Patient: sex M, age 57
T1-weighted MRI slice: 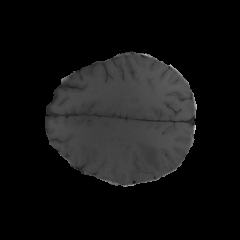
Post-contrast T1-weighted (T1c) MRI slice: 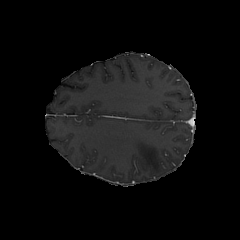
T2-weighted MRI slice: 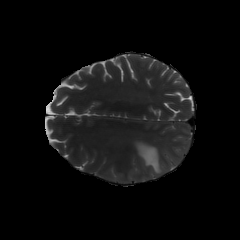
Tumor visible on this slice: yes
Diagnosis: Glioblastoma, IDH-wildtype
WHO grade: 4